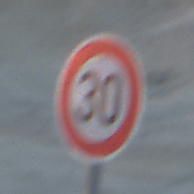
Verkehrszeichen: Geschwindigkeit30
Umgebung: Outdoor, Beach
Tageszeit: SunriseSunset
Wetter: PartlyCloudy
Licht: Natural
Jahreszeit: NotSpecified
Kontrast: MediumContrast